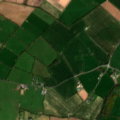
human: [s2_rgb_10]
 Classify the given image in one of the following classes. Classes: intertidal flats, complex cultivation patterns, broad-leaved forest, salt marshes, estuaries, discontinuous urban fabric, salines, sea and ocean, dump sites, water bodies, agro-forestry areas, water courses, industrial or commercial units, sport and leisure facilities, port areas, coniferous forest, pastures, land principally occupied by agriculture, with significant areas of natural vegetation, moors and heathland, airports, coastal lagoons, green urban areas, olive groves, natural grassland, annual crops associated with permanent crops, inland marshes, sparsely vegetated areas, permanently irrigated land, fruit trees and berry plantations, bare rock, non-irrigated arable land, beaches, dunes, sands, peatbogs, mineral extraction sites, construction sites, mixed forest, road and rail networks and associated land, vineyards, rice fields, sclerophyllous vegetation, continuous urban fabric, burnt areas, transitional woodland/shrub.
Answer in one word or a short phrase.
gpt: non-irrigated arable land, pastures